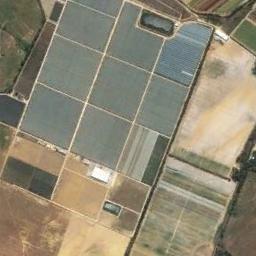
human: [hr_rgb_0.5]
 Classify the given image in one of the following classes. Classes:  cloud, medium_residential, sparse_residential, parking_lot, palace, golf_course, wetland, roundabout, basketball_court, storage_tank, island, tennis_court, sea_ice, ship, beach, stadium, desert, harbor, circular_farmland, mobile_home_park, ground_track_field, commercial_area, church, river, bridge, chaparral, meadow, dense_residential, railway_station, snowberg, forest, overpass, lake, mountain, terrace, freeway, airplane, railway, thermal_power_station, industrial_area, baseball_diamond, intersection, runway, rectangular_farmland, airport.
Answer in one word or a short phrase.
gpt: rectangular_farmland